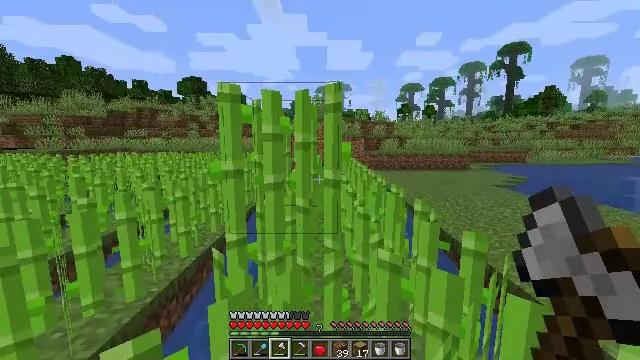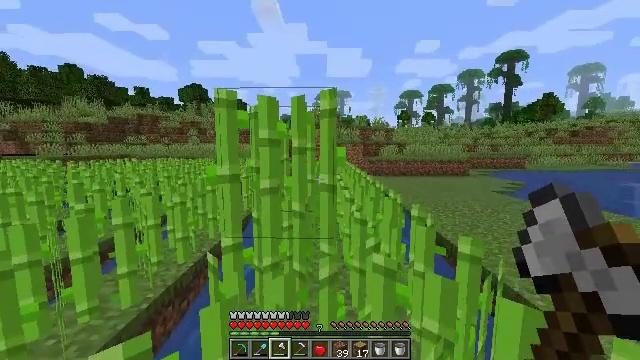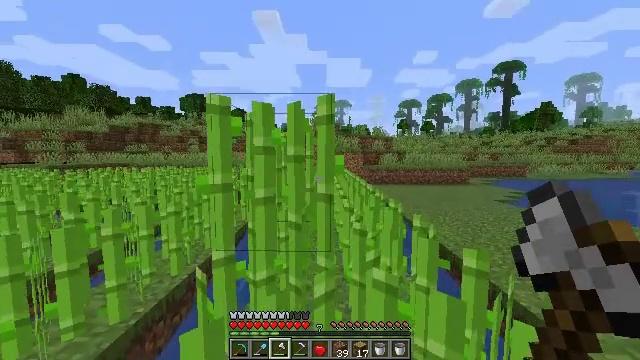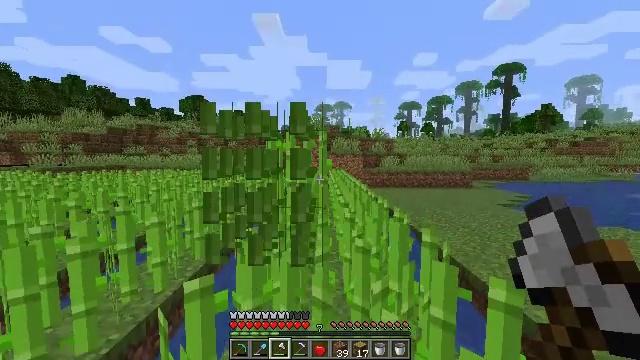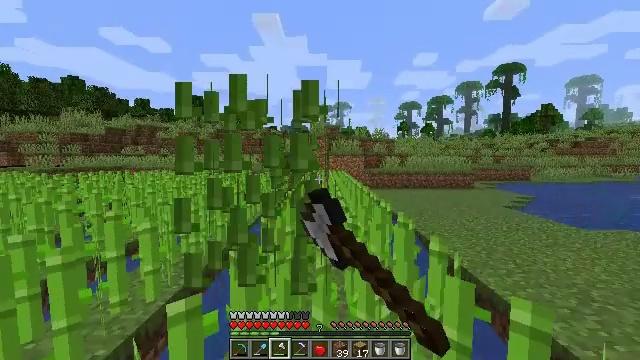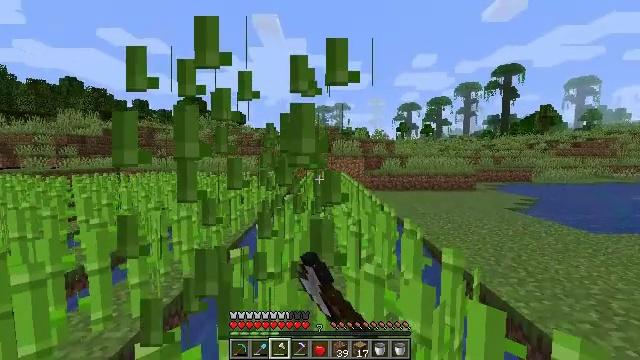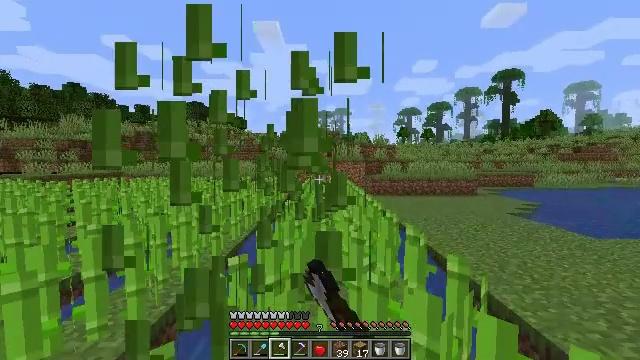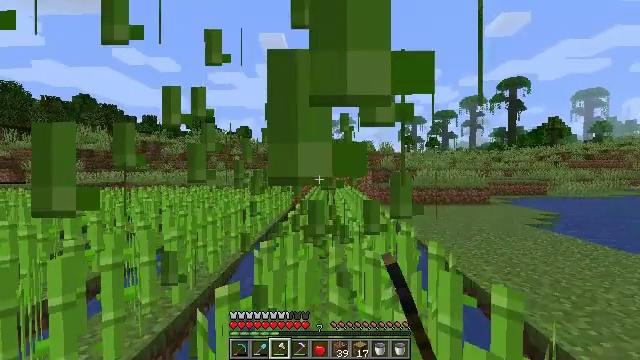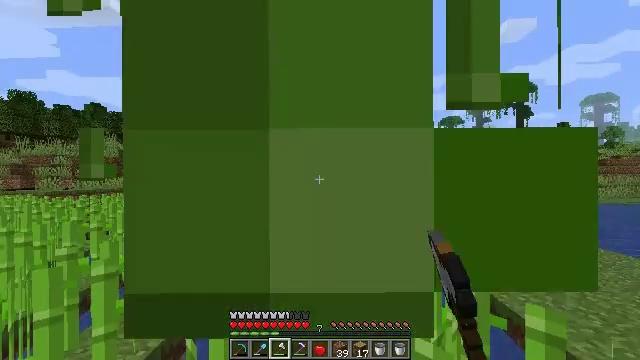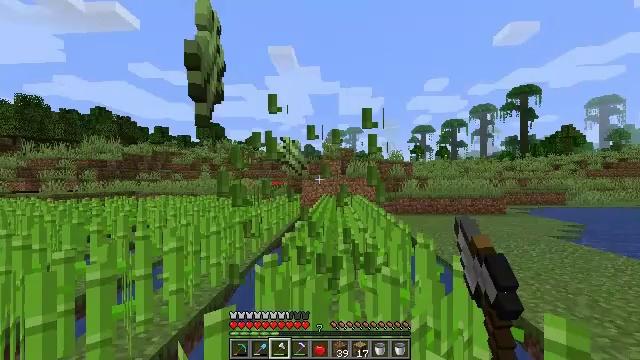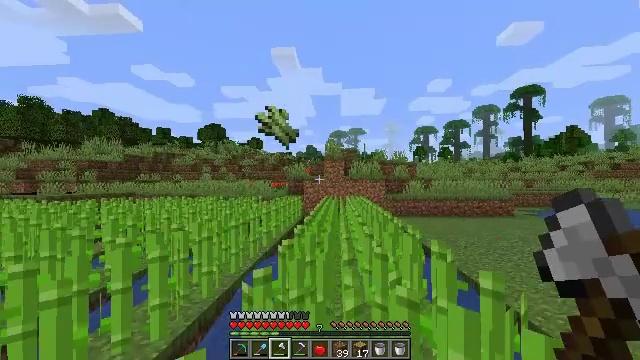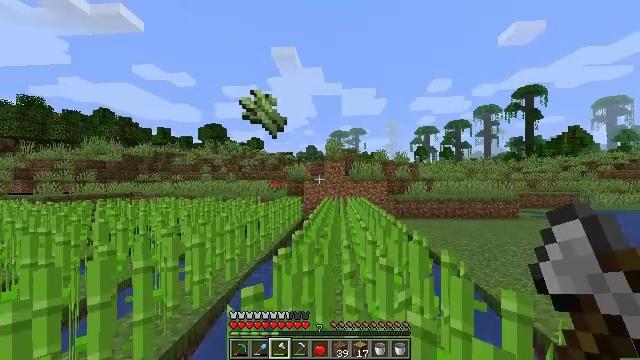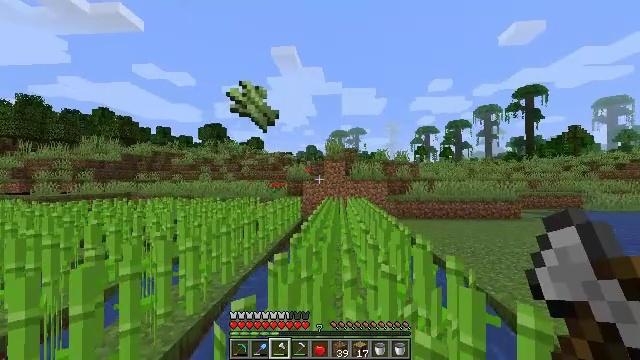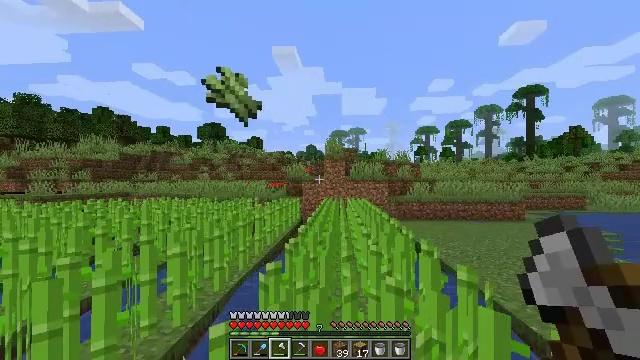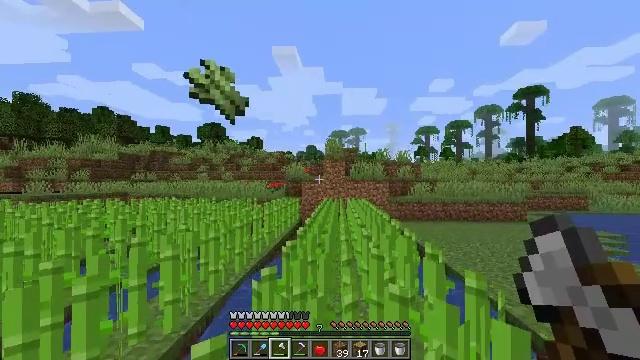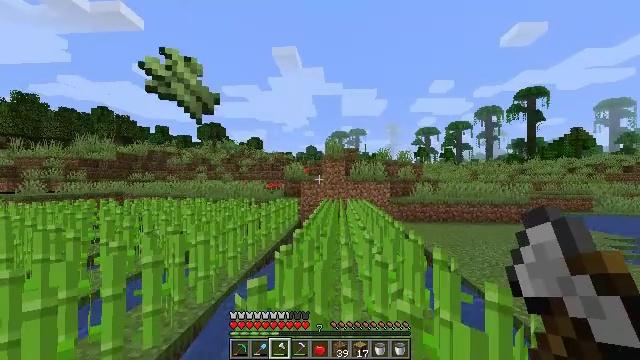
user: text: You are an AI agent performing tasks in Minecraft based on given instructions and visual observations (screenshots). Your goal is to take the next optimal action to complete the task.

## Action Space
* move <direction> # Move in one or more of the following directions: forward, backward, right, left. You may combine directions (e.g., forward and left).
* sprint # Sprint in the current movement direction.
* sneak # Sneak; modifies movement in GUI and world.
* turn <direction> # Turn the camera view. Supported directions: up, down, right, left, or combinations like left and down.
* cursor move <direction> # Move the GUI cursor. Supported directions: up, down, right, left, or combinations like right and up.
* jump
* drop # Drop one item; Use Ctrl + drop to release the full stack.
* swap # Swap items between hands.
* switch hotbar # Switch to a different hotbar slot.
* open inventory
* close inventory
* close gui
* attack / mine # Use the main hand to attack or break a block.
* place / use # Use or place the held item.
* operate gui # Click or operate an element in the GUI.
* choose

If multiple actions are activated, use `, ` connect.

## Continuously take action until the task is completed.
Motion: motion action
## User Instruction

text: Break the sugar cane.
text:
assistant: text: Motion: move forward, turn up
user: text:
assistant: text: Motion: move forward, turn up
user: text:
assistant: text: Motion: move forward, attack / mine
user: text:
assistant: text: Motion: move forward, attack / mine
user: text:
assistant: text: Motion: move forward, attack / mine
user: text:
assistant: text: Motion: move forward, turn up, attack / mine
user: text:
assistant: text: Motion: move forward, turn left and up, attack / mine
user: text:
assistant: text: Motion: move forward, turn left and up, attack / mine
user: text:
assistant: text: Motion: move forward, attack / mine
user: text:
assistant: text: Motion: move forward
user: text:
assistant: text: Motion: move forward
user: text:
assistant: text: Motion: move forward
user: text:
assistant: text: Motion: move forward
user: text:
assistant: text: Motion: move forward
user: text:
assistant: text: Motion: move forward
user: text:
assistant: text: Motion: move forward
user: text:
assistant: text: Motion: move forward
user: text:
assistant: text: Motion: move forward
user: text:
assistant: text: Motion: move forward
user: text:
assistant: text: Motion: move forward, turn down
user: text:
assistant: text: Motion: move forward, turn left and down
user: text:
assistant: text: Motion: move forward, turn left and down
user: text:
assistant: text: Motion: move forward and move left, turn left and down
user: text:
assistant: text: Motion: move forward and move left, turn left and down
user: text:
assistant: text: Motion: move forward and move left, turn left and down, jump
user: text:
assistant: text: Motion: move forward and move left, turn left and down, jump
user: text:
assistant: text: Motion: move forward and move left, turn left and down, jump
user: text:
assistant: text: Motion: move forward and move left, jump
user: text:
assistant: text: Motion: move forward and move left, jump
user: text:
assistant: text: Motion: move forward and move left